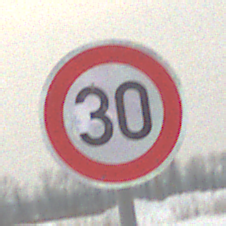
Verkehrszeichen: Geschwindigkeit30
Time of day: MorningAfternoon
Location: Outdoor (Nature)
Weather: Overcast
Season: Winter
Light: Natural